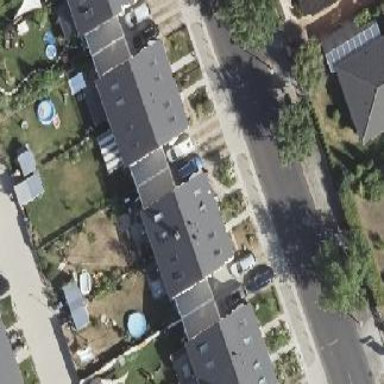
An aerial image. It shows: Semidetached house.